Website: macys
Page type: cart
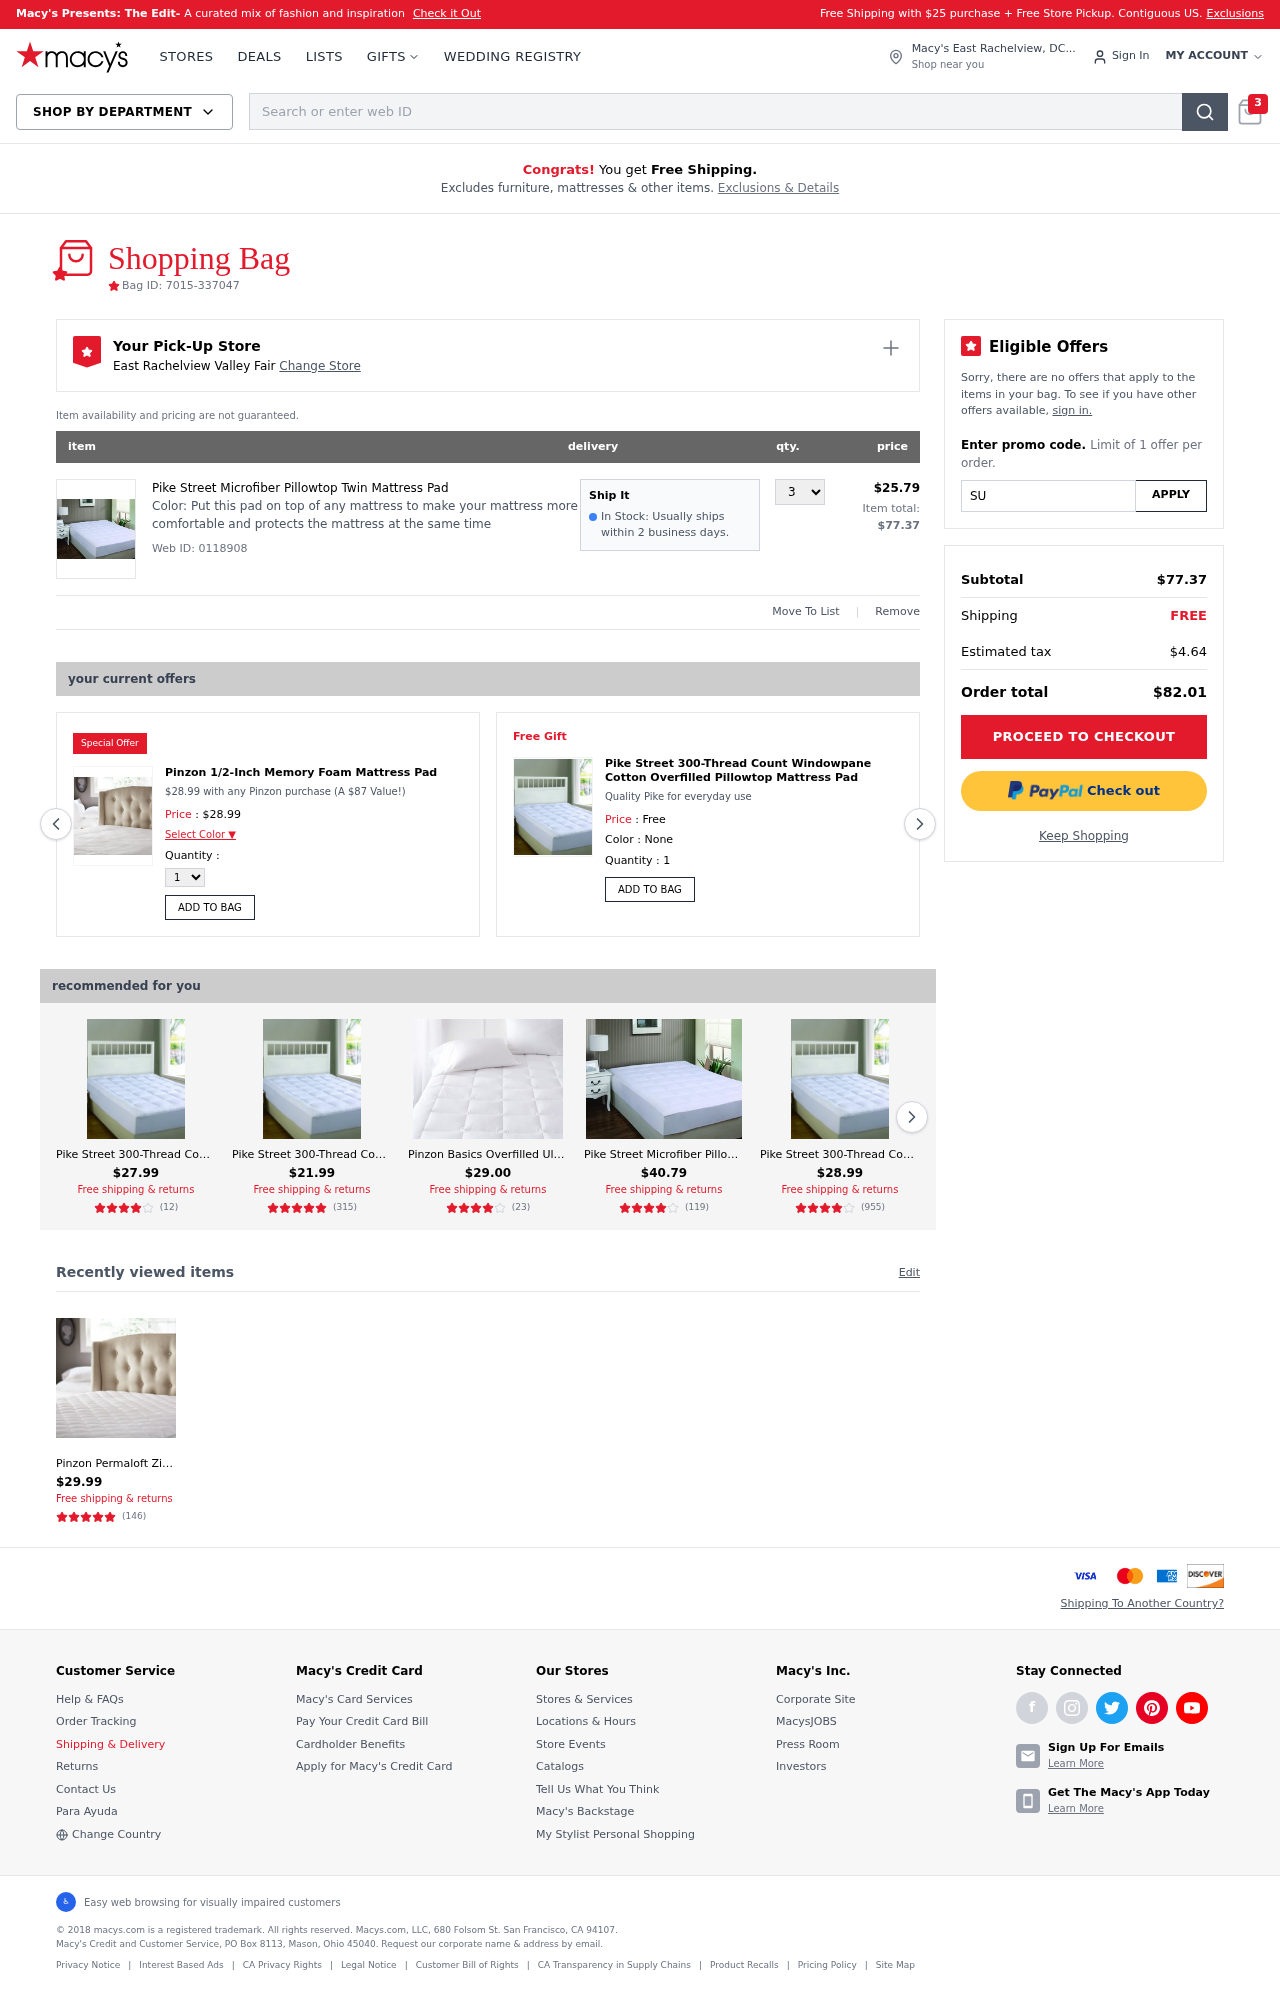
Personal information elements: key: PII_CITY
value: East Rachelview Valley Fair Change Store
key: PII_CITY_STATE
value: East Rachelview, DC
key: PII_PROMO_CODE
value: SUMMER15
Product elements: key: PRODUCT1_DESC
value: Put this pad on top of any mattress to make your mattress more comfortable and protects the mattress at the same time
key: PRODUCT1_NAME
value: Pike Street Microfiber Pillowtop Twin Mattress Pad
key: PRODUCT1_PRICE
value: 25.79
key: PRODUCT1_QUANTITY
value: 3
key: PRODUCT2_NAME
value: Pinzon 1/2-Inch Memory Foam Mattress Pad
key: PRODUCT2_PRICE
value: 28.99
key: PRODUCT3_DESC
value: Quality Pike for everyday use
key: PRODUCT3_NAME
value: Pike Street 300-Thread Count Windowpane Cotton Overfilled Pillowtop Mattress Pad
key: PRODUCT4_NAME
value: Pike Street 300-Thread Count Windowpane Cotton Overfilled Pillowtop King Mattress Pad
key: PRODUCT4_NUM_RATINGS
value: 12
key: PRODUCT4_PRICE
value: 27.99
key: PRODUCT4_RATING
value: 3.9
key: PRODUCT5_NAME
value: Pike Street 300-Thread Count Windowpane Cotton Overfilled Pillowtop California King Mattress Pad
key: PRODUCT5_NUM_RATINGS
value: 315
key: PRODUCT5_PRICE
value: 21.99
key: PRODUCT5_RATING
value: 4.5
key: PRODUCT6_NAME
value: Pinzon Basics Overfilled Ultra Soft Microplush Mattress Pad
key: PRODUCT6_NUM_RATINGS
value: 23
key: PRODUCT6_PRICE
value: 29
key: PRODUCT6_RATING
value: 4.4
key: PRODUCT7_NAME
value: Pike Street Microfiber Pillowtop Queen Mattress Pad
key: PRODUCT7_NUM_RATINGS
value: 119
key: PRODUCT7_PRICE
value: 40.79
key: PRODUCT7_RATING
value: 3.5
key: PRODUCT8_NAME
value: Pike Street 300-Thread Count Windowpane Cotton Overfilled Pillowtop Full Mattress Pad
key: PRODUCT8_NUM_RATINGS
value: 955
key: PRODUCT8_PRICE
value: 28.99
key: PRODUCT8_RATING
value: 4
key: PRODUCT9_NAME
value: Pinzon Permaloft Zip-Off Waterproof Mattress Pad, California King
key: PRODUCT9_NUM_RATINGS
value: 146
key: PRODUCT9_PRICE
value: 29.99
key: PRODUCT9_RATING
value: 4.5
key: PRODUCT2_DESC
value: $28.99 with any Pinzon purchase (A $87 Value!)
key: PRODUCT1_WEB_ID
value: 0118908
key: PRODUCT1_TOTAL
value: $77.37
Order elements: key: ORDER_NUM_ITEMS
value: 3
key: ORDER_ID
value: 7015-337047
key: ORDER_SUBTOTAL
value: $77.37
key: ORDER_TAX
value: $4.64
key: ORDER_TOTAL
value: $82.01
Search elements: key: HEADER_SEARCH
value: Search or enter web ID